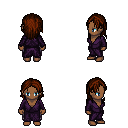
a pixel art fantasy rpg character, female body template, human, dark skin, purple robe, metal pants, brown long hairstyle, four views (front, back, left, right), 2x2 character sprite sheet, small pixel art, hard edges, no anti-aliasing